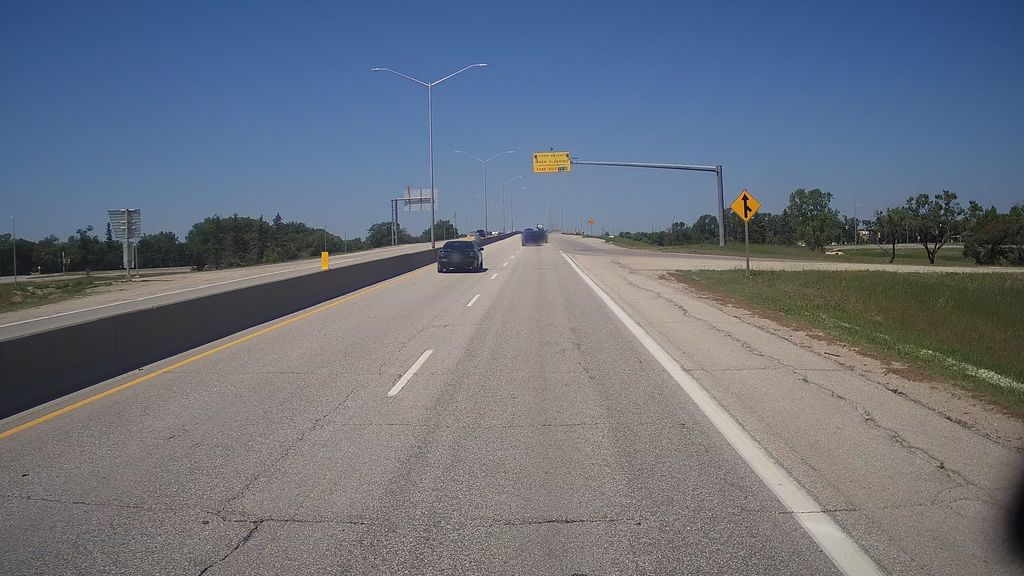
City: winnipeg